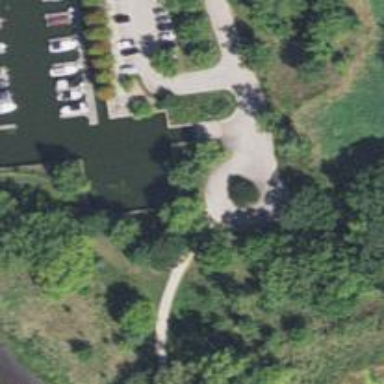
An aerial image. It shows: Slipway on leisure land.